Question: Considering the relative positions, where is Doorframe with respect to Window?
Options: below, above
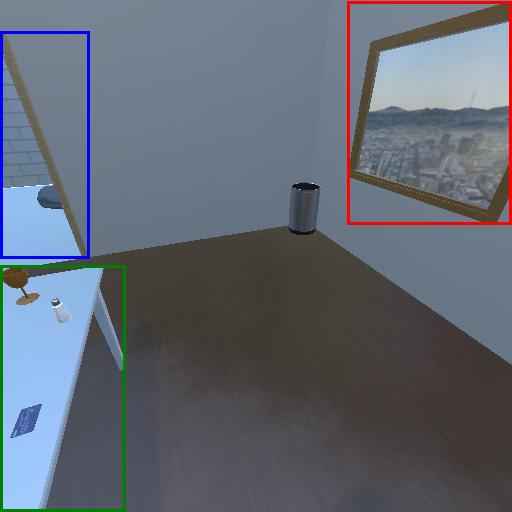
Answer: below